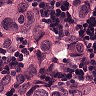
Metastatic tissue present: yes